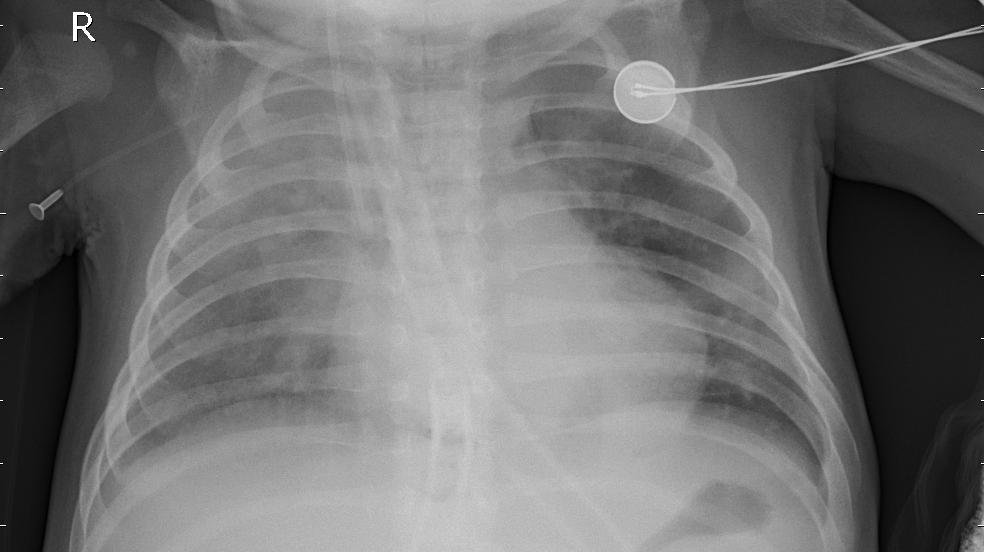
Diagnosis: PNEUMONIA